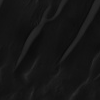
Atmospheric dust classification: not_dusty